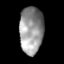
Tissue: lung
Cell type: Epithelial cells
Senescence score: 0.1956
Nuclear area (px): 1097
Mean DAPI intensity: 150.66